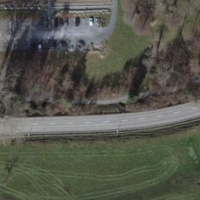
EUNIS habitat code: 55
Species observed at this site:
Lathyrus vernus